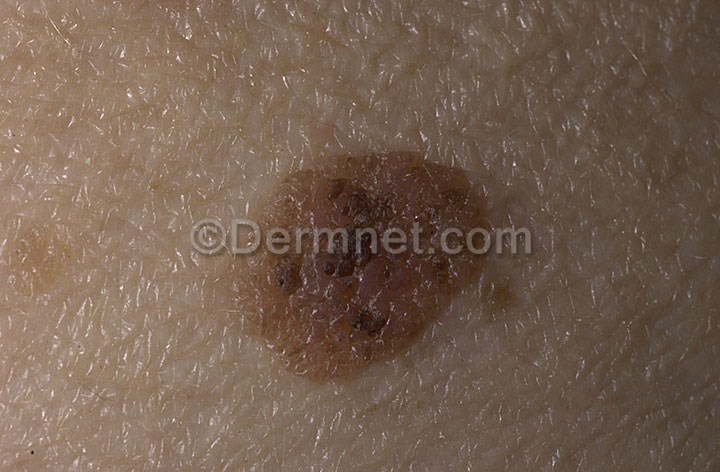
Disease: Melanoma Skin Cancer Nevi and Moles